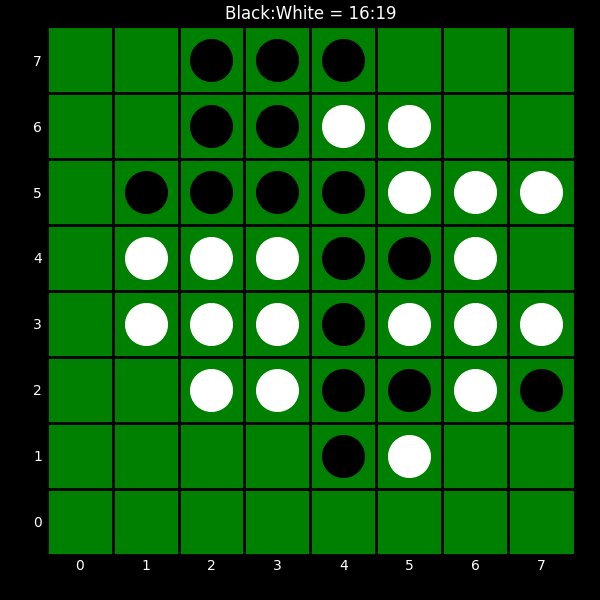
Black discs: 16
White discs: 19